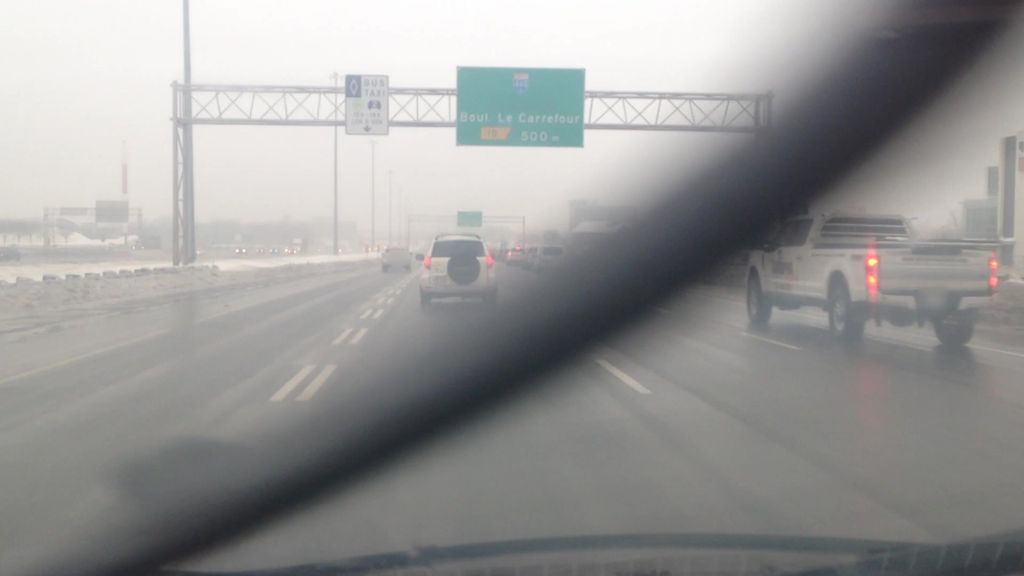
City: montreal